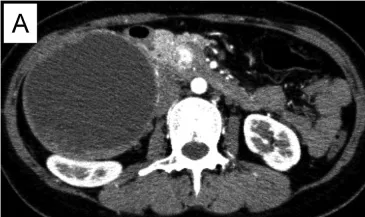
Imaging findings in CE-CT and MRI. CT showed that the huge cyst had thickened wall and many enhanced nodules. (A) Early phase. Many nodules and the thickened wall were slightly enhanced.
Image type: radiology (ct)